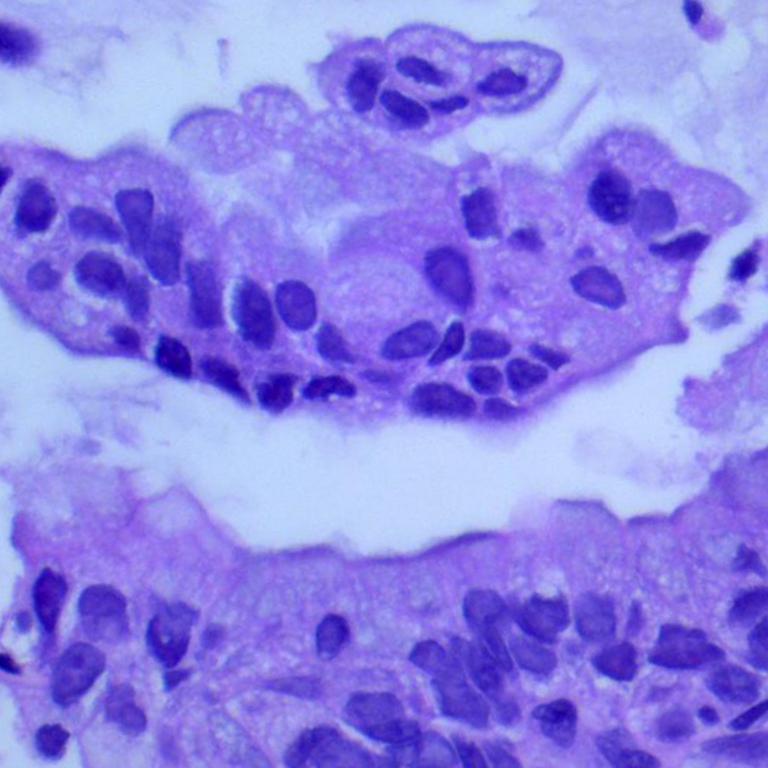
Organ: lung
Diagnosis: adenocarcinomas